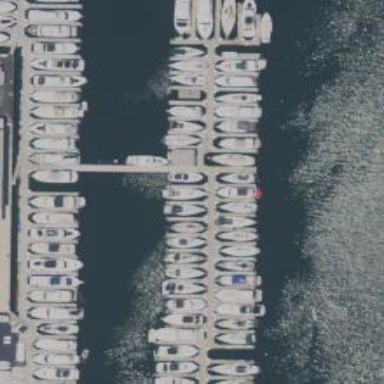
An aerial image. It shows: Man-made pier.